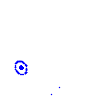
Particle: electron